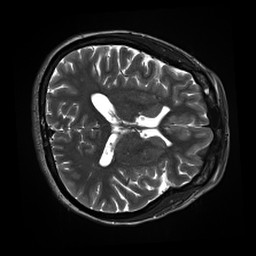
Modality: inplaneT2
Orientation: axial
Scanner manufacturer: siemens
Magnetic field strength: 3 T
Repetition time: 11 s
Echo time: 0.059 s